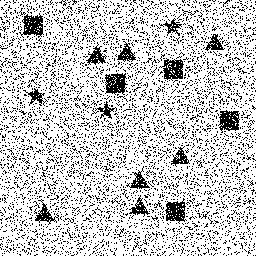
Squares: 5
Triangles: 7
Stars: 3
Total shapes: 15